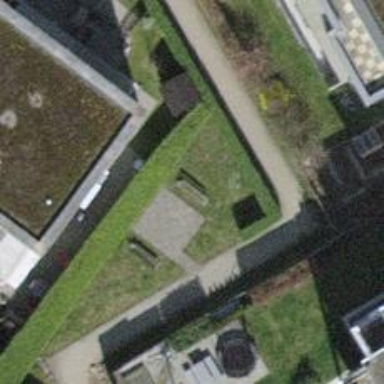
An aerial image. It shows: Brown bench in the vicinity.